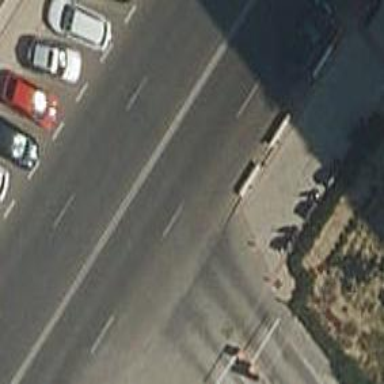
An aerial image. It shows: Public transport stop position.